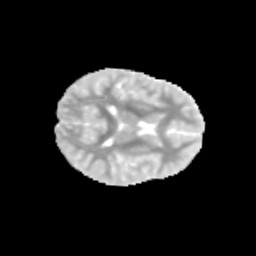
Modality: MD
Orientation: axial
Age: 11
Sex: female
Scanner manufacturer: siemens
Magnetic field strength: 3 T
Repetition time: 3.8 s
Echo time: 0.07 s